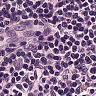
Metastatic tissue present: no